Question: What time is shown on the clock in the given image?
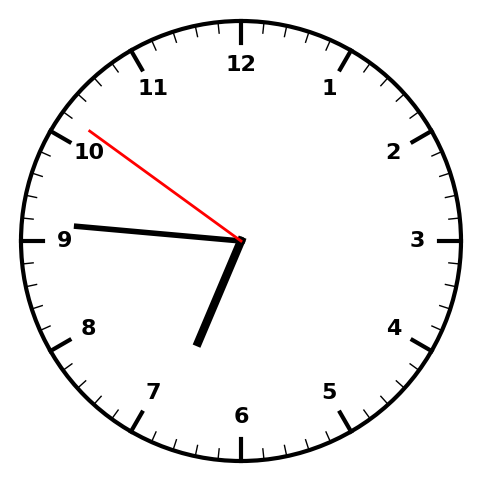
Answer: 06:45:51